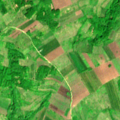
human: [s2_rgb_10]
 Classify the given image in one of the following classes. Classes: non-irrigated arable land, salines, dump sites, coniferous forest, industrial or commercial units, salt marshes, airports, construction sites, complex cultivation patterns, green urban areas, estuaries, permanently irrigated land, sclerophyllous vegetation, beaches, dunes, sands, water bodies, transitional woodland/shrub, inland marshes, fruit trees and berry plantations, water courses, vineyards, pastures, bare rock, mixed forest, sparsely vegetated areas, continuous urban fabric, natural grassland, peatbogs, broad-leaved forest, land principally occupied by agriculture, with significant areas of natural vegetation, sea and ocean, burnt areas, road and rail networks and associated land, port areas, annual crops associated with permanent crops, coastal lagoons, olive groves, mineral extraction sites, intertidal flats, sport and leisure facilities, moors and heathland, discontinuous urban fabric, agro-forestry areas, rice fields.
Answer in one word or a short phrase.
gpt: complex cultivation patterns, land principally occupied by agriculture, with significant areas of natural vegetation